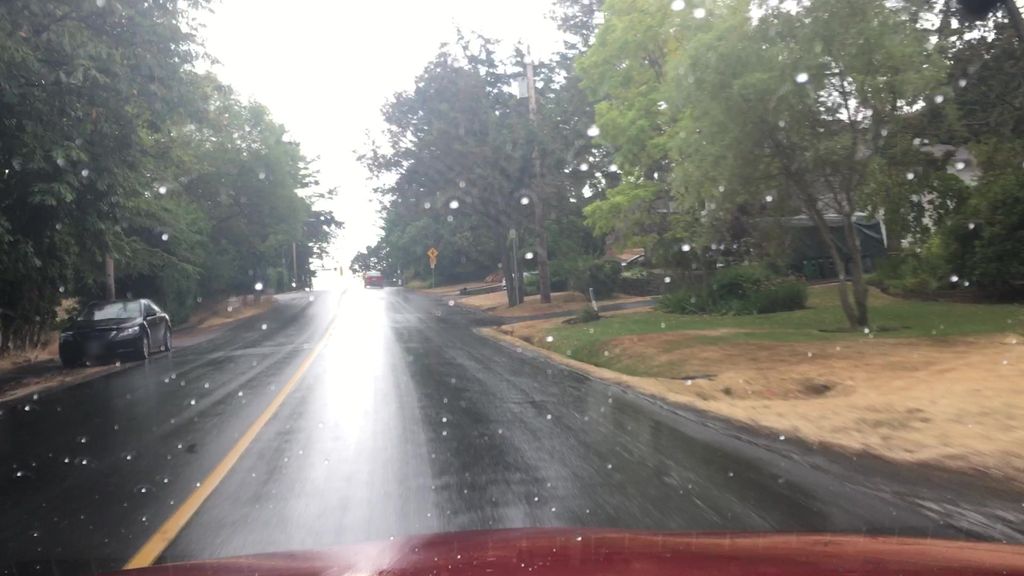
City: victoria